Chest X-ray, AP view. Patient: 21 years old, sex M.
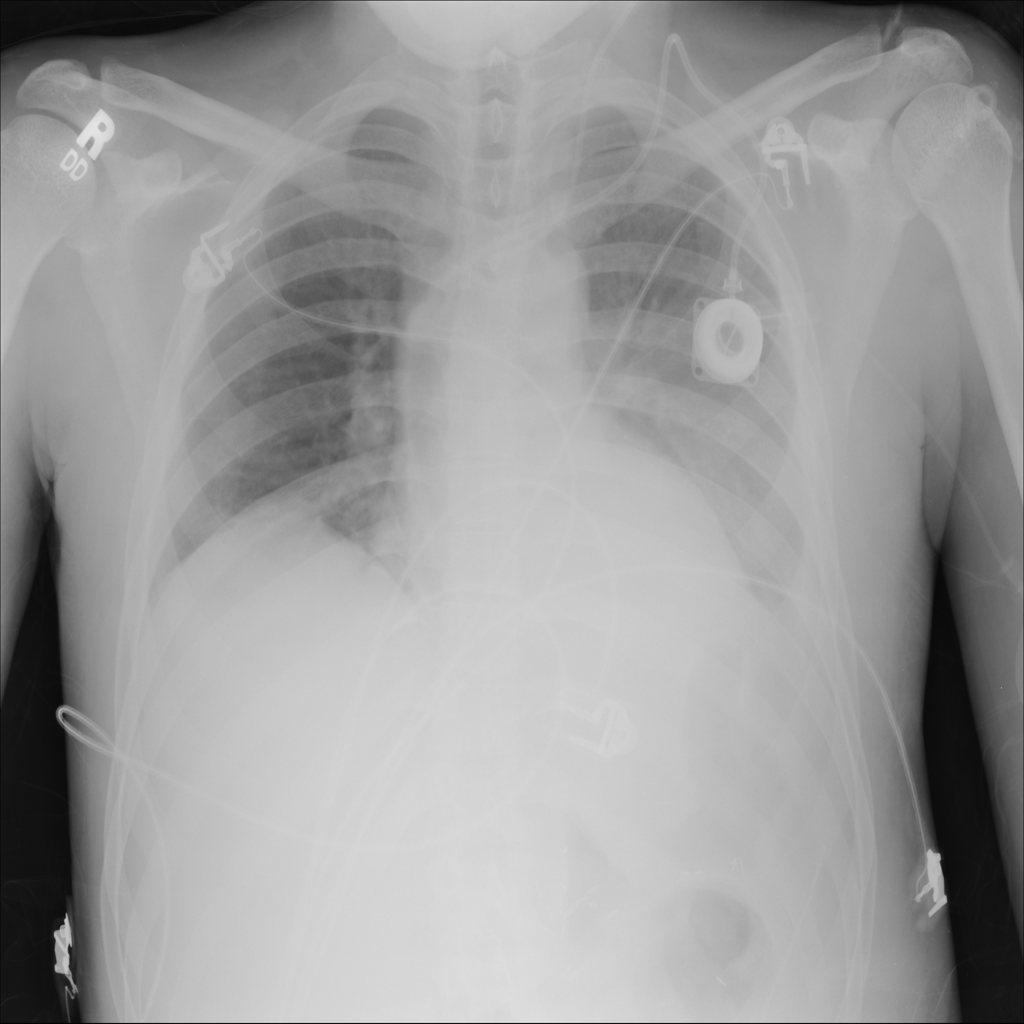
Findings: Atelectasis, Consolidation, Effusion